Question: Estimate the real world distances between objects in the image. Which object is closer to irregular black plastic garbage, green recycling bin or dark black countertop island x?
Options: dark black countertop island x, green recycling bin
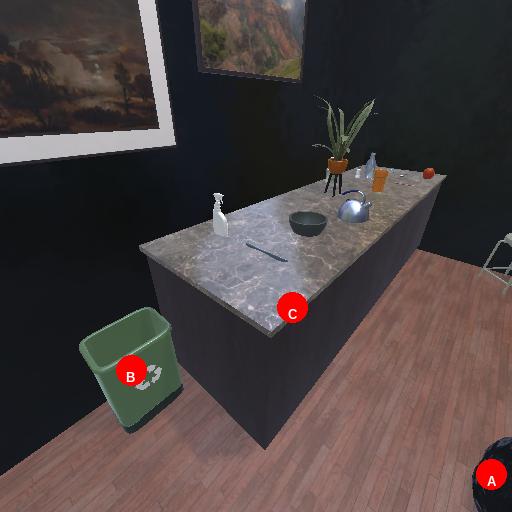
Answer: dark black countertop island x